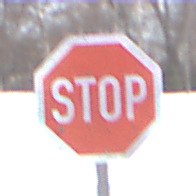
Verkehrszeichen: Stop
Umgebung: Outdoor, Nature
Tageszeit: MorningAfternoon
Wetter: PartlyCloudy
Licht: Natural
Jahreszeit: Winter
Kontrast: HighContrast